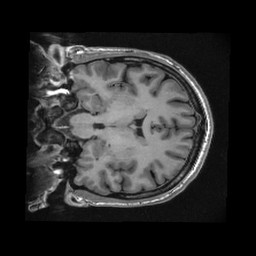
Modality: T1w
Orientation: coronal
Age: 28
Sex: male
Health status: healthy
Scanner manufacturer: ge
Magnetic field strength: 3 T
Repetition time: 0.008396 s
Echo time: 0.003116 s